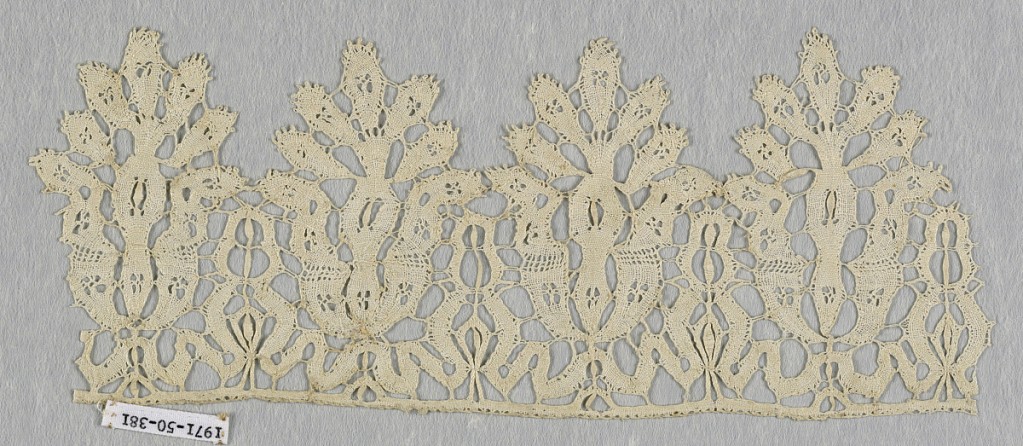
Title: Fragment of band
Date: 17th century
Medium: linen Technique: bobbin lace, discontinuous tape
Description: Band with elongated blossoms forming tabs.